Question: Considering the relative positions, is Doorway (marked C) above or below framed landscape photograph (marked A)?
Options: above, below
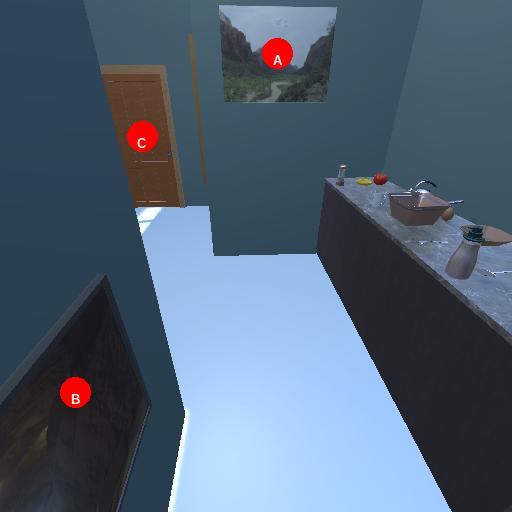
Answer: above